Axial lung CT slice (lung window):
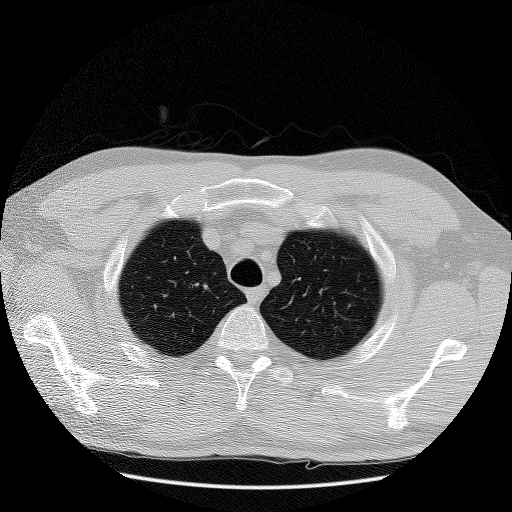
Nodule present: no